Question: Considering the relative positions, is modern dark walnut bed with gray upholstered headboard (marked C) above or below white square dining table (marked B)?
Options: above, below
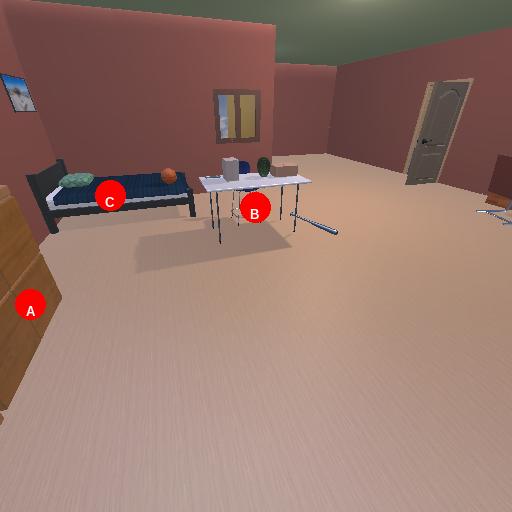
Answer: above